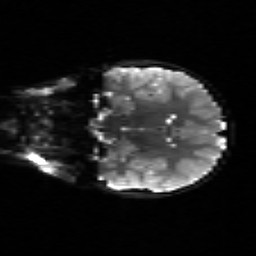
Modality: sbref
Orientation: coronal
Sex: male
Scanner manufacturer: siemens
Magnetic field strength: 3 T
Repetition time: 5 s
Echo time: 0.071 s